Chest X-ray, PA view. Patient: 47 years old, sex M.
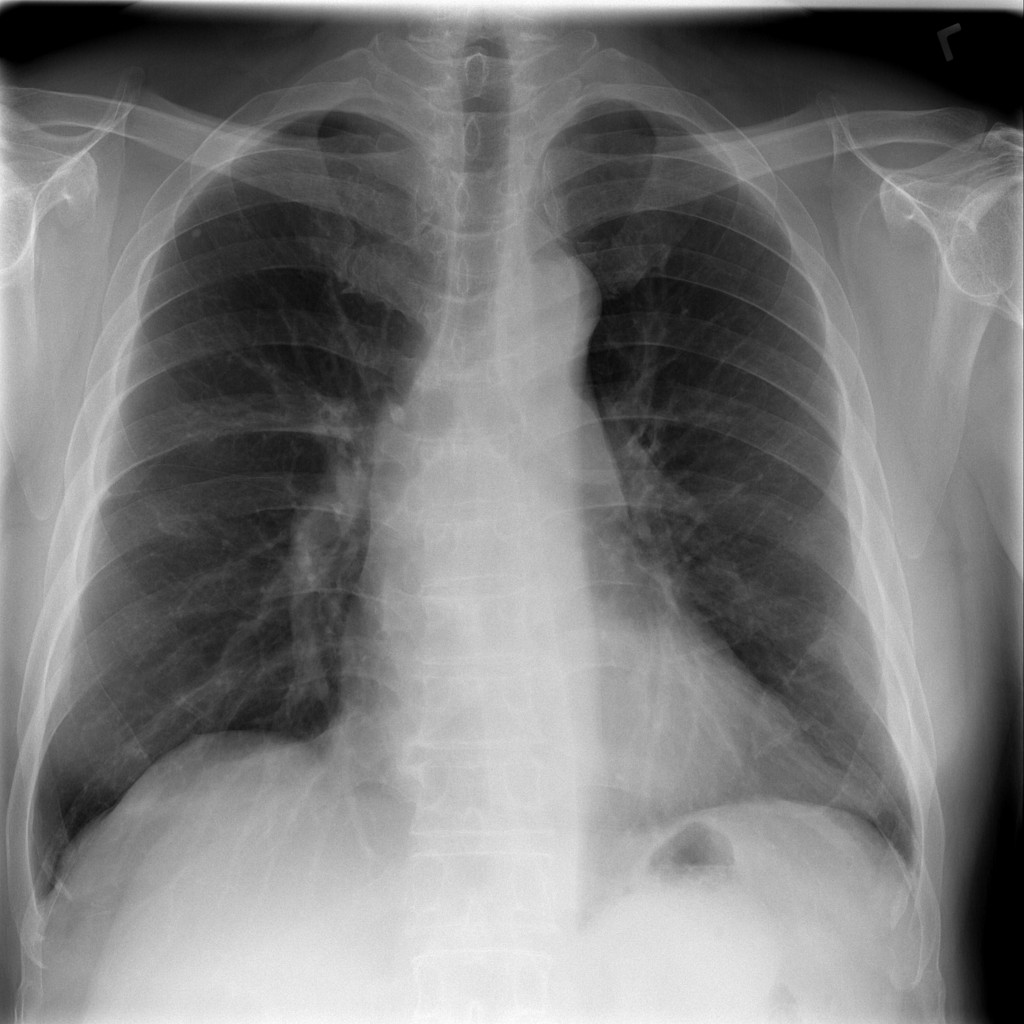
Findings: No Finding